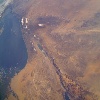
Label: land